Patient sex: M
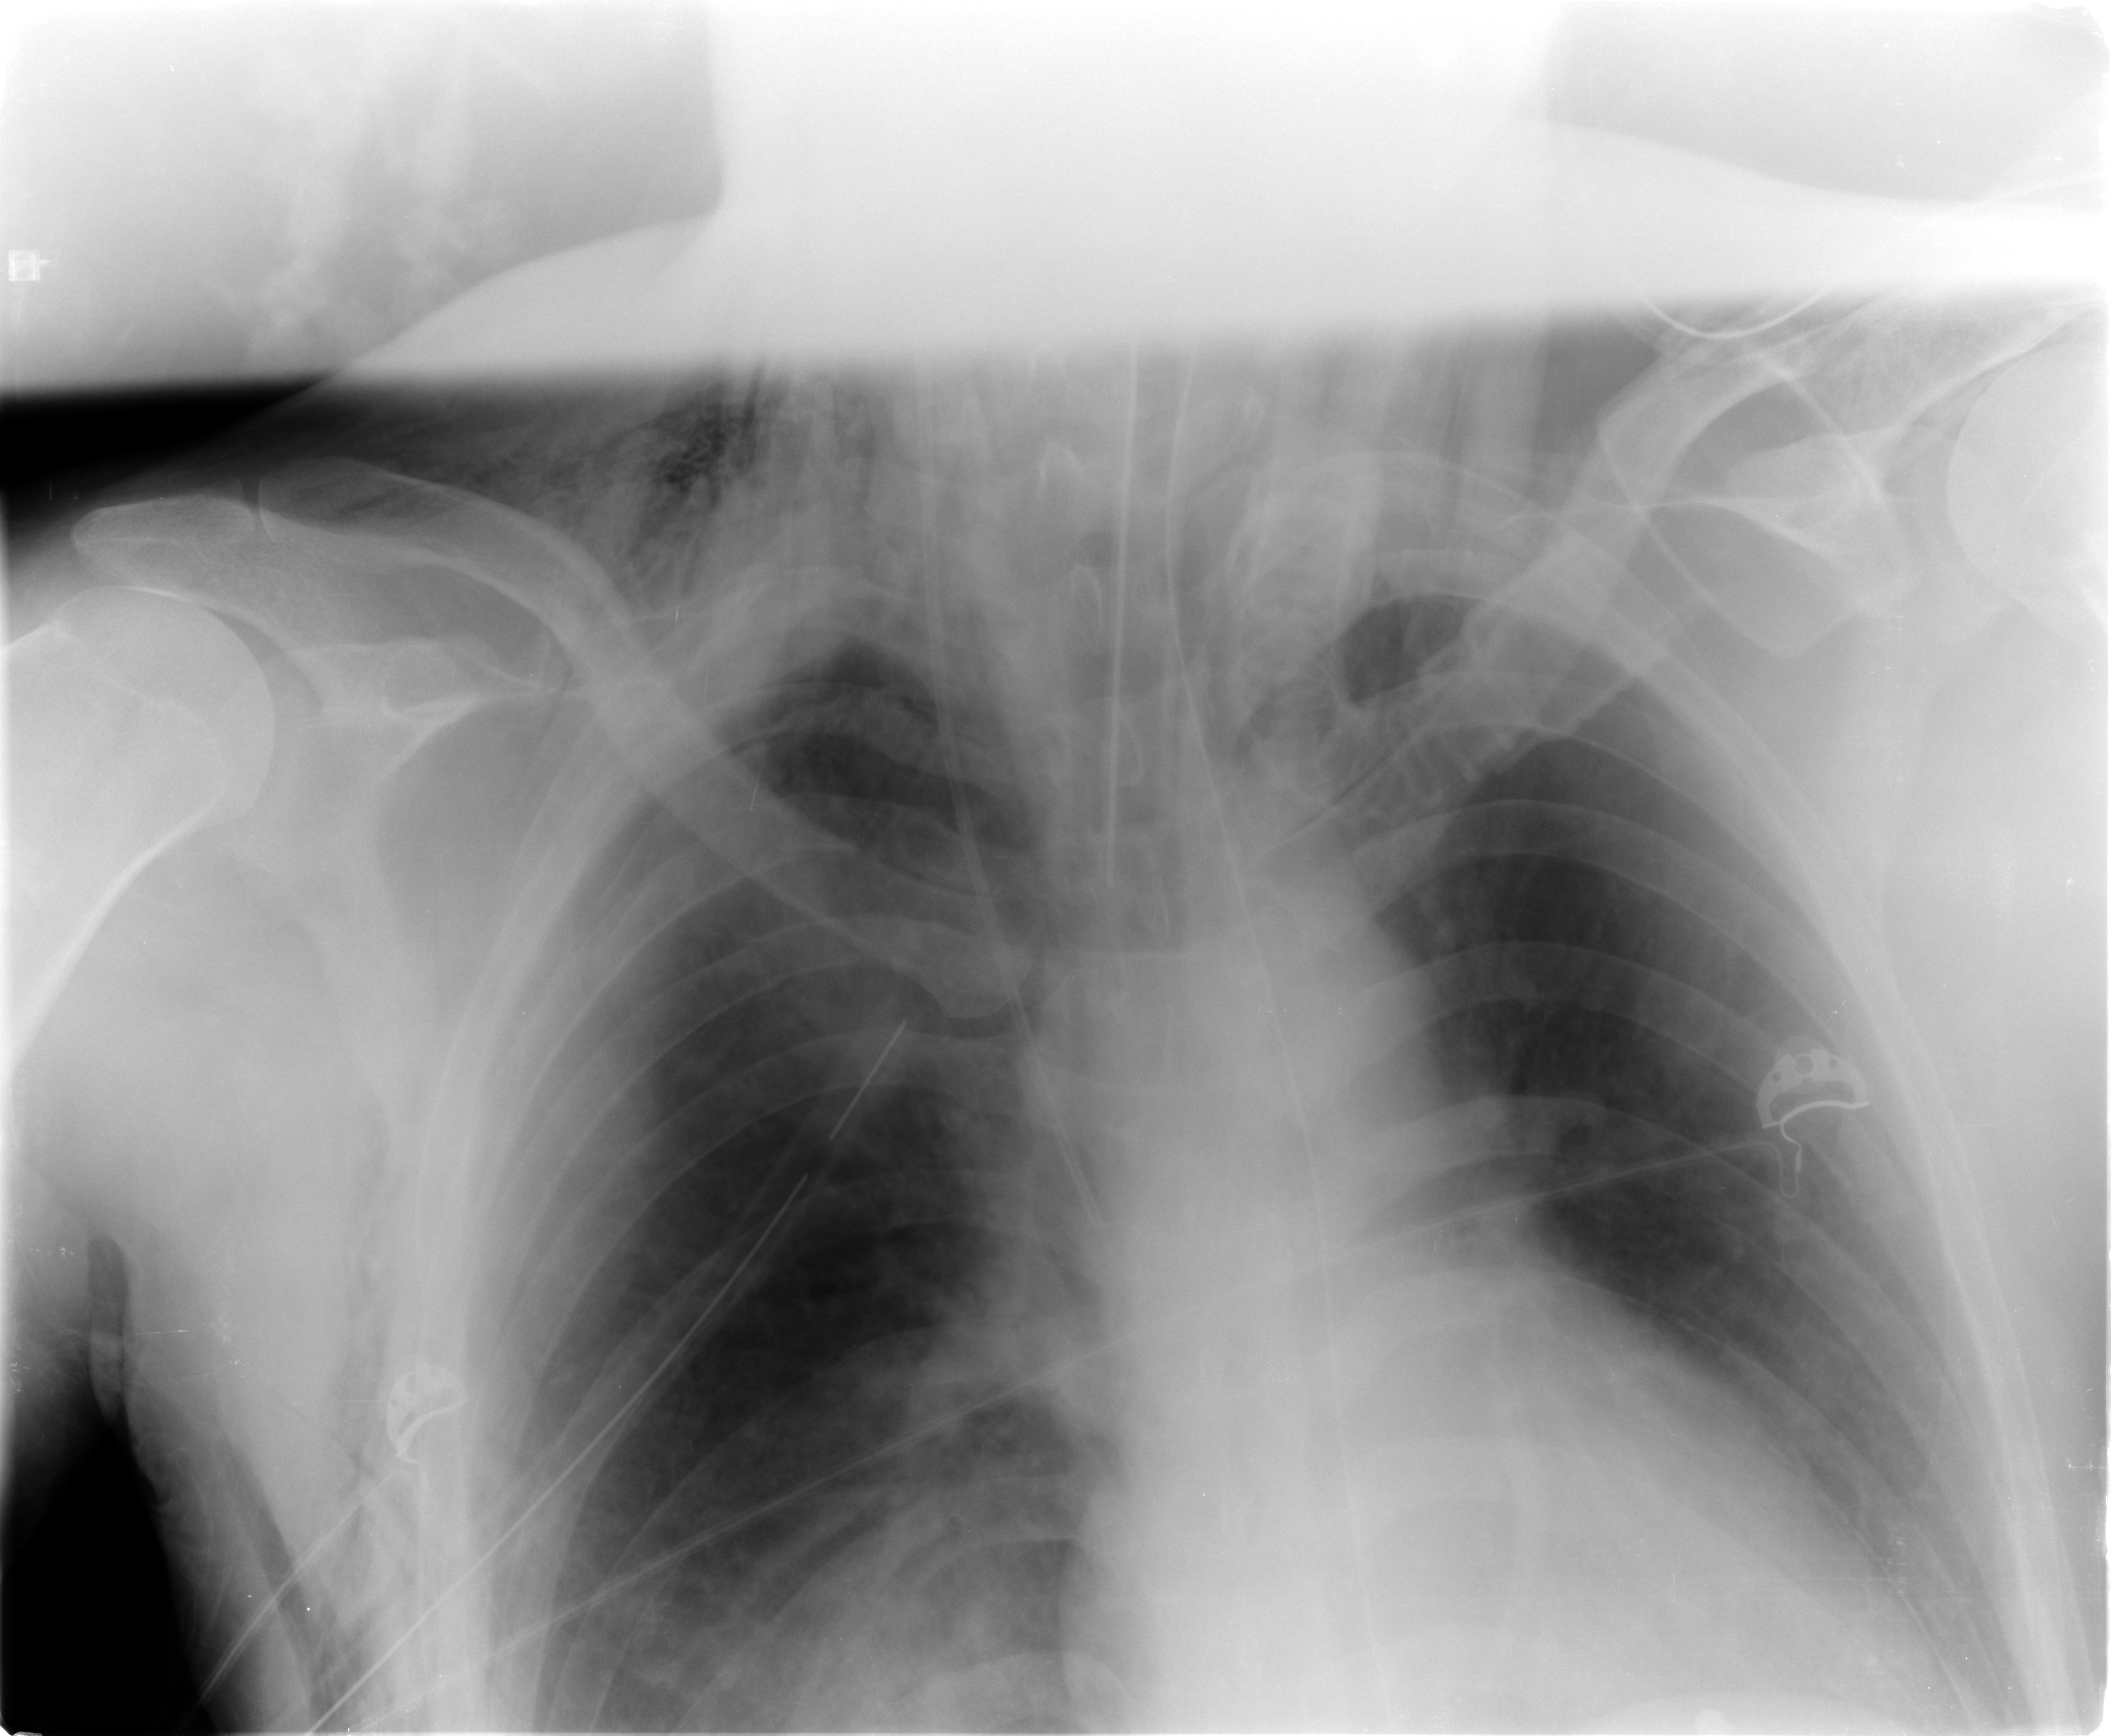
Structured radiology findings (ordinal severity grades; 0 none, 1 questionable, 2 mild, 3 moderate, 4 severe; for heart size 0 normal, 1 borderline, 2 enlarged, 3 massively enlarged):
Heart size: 1
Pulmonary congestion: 0
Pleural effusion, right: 1
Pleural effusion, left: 1
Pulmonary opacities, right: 0
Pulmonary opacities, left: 0
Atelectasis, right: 2
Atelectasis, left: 2